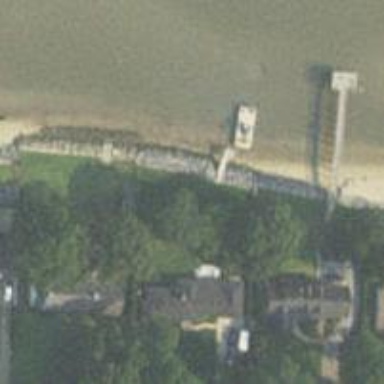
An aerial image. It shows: Man-made pier.